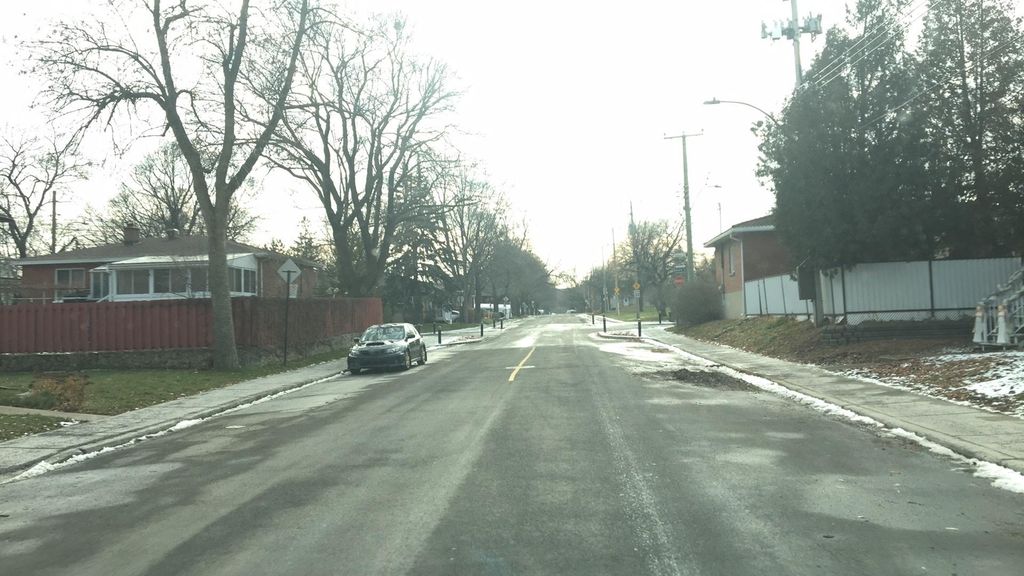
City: montreal